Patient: sex F, age 62
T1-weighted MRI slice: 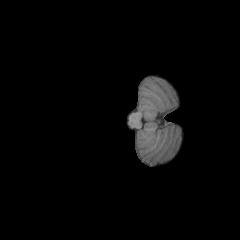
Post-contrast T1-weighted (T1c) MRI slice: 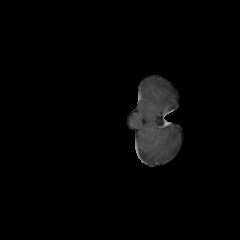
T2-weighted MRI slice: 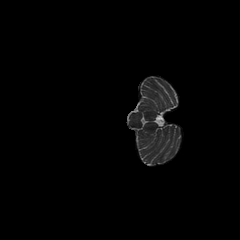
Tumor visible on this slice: no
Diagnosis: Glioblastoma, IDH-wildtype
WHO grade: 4